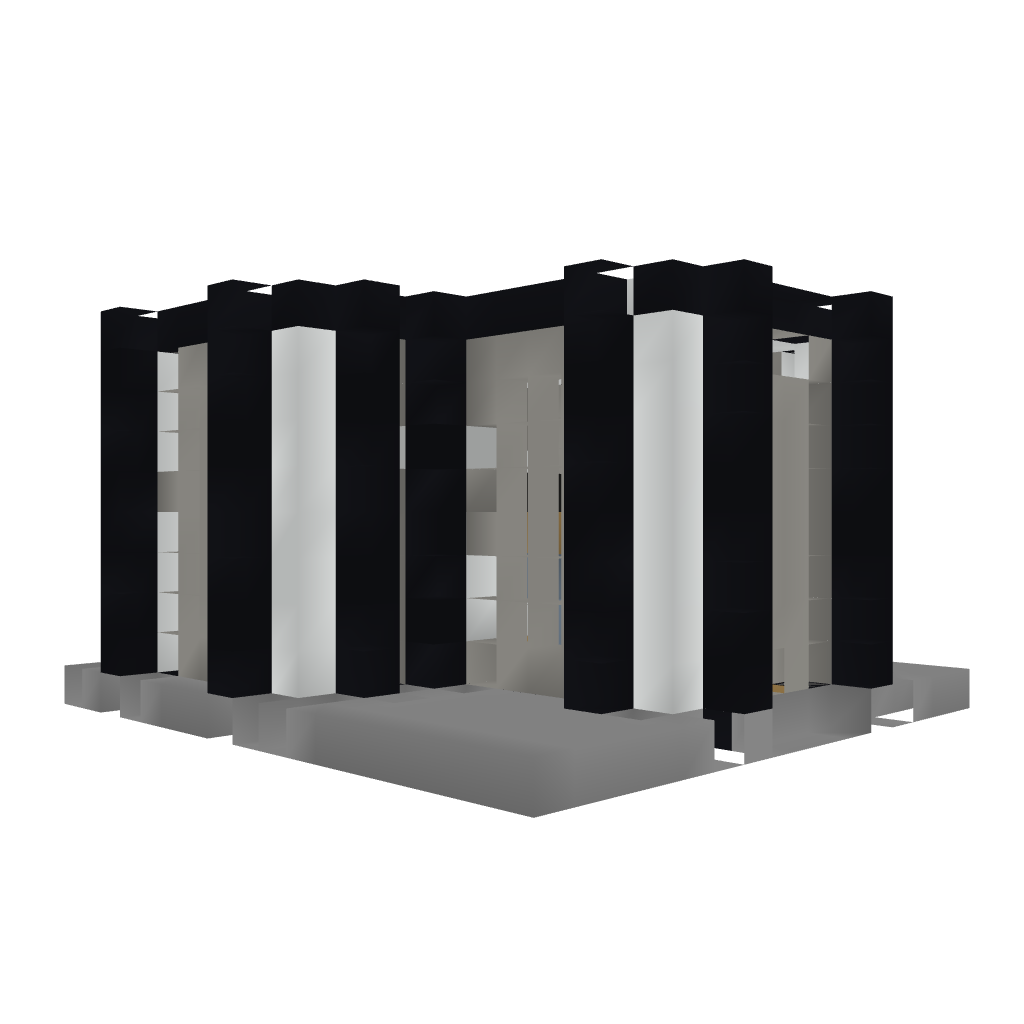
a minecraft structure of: Modern House #2